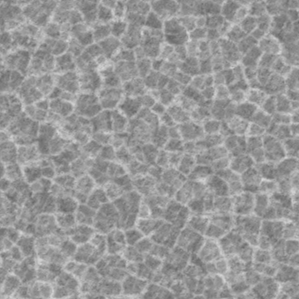
Label: frost